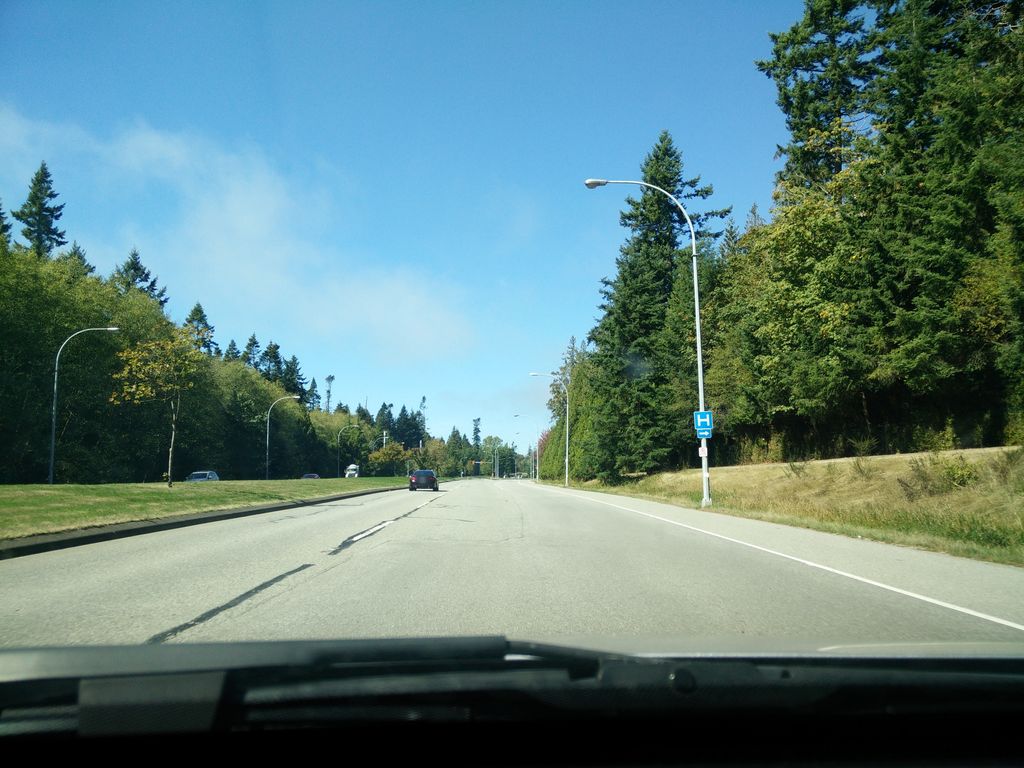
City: vancouver